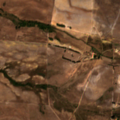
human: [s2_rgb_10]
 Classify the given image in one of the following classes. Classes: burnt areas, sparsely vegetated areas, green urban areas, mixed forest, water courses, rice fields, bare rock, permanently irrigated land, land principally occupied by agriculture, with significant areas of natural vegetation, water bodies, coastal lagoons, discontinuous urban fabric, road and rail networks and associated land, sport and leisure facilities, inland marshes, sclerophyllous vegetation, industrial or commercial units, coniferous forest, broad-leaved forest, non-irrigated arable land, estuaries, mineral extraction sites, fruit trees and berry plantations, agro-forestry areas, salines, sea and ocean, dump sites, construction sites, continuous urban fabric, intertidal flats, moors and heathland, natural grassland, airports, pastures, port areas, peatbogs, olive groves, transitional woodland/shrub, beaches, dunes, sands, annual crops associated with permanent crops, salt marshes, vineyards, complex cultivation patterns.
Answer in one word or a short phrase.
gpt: non-irrigated arable land